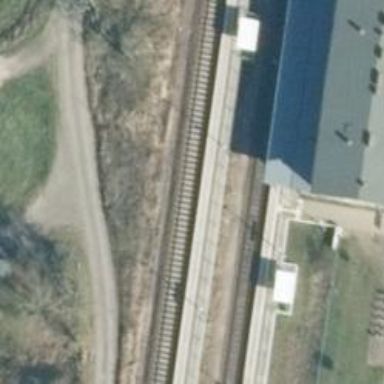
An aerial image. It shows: Stop position for public transport at railway stop.